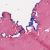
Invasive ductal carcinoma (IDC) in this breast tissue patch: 0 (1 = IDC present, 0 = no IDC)